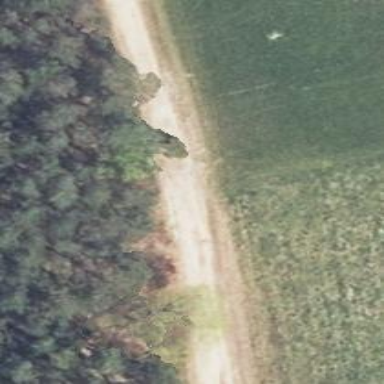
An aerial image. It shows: Track road with grade3 tracktype.